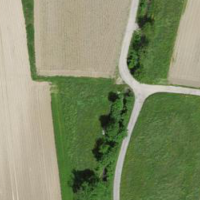
EUNIS habitat code: 52
Species observed at this site:
Certhia brachydactyla
Corvus corone
Anas platyrhynchos
Sturnus vulgaris
Emberiza citrinella
Sylvia borin
Prunella modularis
Passer domesticus
Fringilla coelebs
Lanius collurio
Buteo buteo
Sylvia atricapilla
Passer montanus
Columba palumbus
Juglans regia
Carduelis carduelis
Turdus merula
Gallinula chloropus
Alauda arvensis
Lysimachia vulgaris
Parus major
Hirundo rustica
Milvus migrans
Milvus milvus
Falco tinnunculus
Picus viridis
Motacilla alba
Delichon urbicum